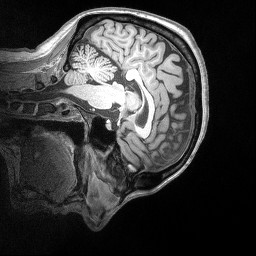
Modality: T1w
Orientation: sagittal
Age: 38
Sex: female
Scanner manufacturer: siemens
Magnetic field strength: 3 T
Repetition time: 2.53 s
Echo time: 0.00164 s